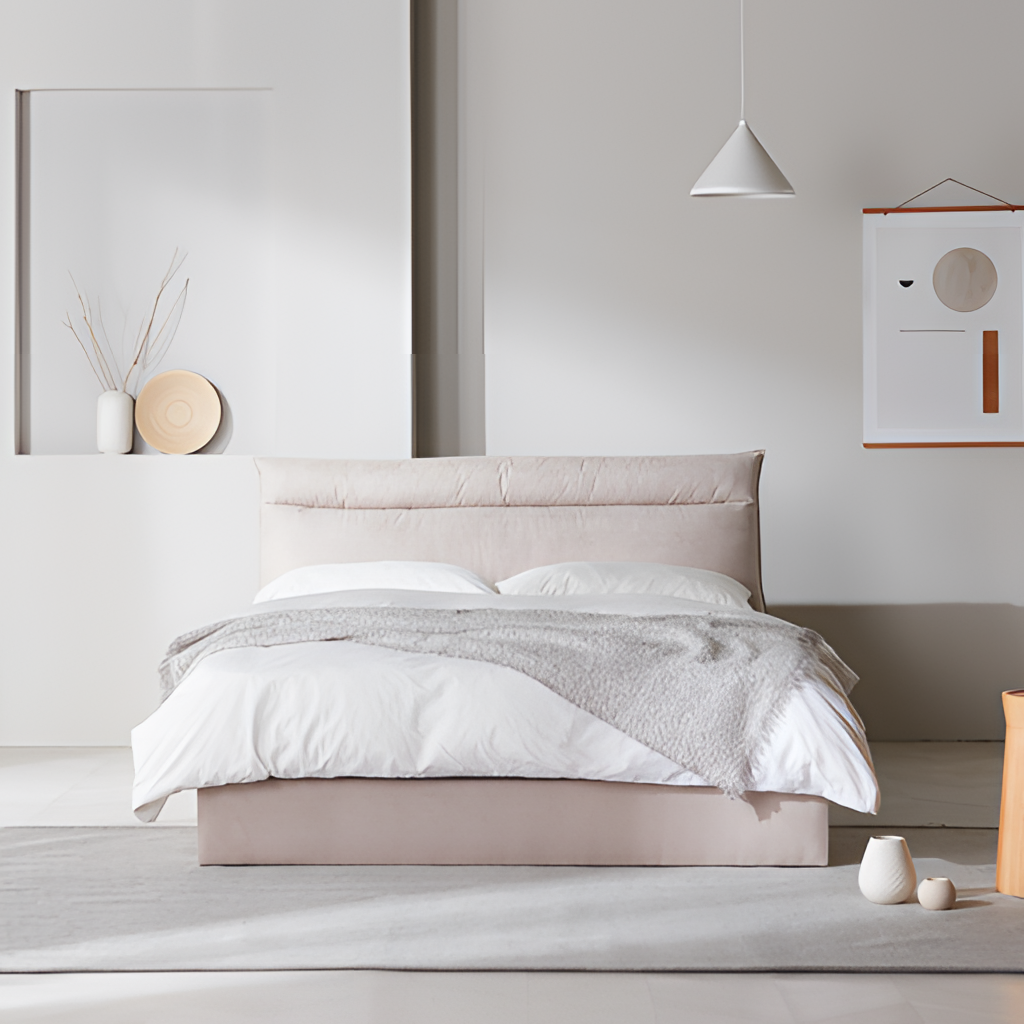
bedroom, beige fabric bed, minimalist, beige tile flooring, with large square pattern, paint wallpaper, with solid pattern